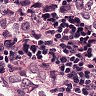
Metastatic tissue present: yes